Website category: phone
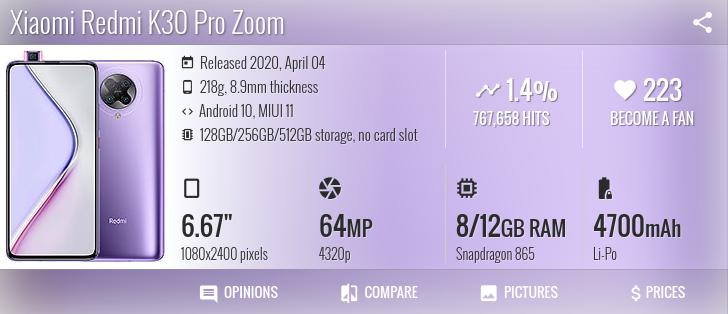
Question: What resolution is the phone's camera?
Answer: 4320p

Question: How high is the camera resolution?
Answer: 4320p

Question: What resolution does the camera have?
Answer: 4320p

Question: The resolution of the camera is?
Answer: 4320p

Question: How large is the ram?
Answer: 8/12 GB RAM

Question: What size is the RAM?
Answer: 8/12 GB RAM

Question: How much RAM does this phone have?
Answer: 8/12 GB RAM

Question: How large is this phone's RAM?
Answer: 8/12 GB RAM

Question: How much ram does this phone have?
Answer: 8/12 GB RAM

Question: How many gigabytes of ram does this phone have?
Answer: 8/12 GB RAM

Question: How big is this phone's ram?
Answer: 8/12 GB RAM

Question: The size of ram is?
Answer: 8/12 GB RAM

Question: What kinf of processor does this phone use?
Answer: Snapdragon 865

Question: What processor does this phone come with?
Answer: Snapdragon 865

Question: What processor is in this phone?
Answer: Snapdragon 865

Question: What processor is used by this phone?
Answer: Snapdragon 865

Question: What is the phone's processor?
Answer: Snapdragon 865

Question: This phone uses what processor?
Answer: Snapdragon 865

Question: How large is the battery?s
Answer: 4700 mAh

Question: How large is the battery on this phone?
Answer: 4700 mAh

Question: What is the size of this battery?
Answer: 4700 mAh

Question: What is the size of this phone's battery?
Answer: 4700 mAh

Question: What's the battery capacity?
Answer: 4700 mAh

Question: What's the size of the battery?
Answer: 4700 mAh

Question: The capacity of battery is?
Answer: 4700 mAh